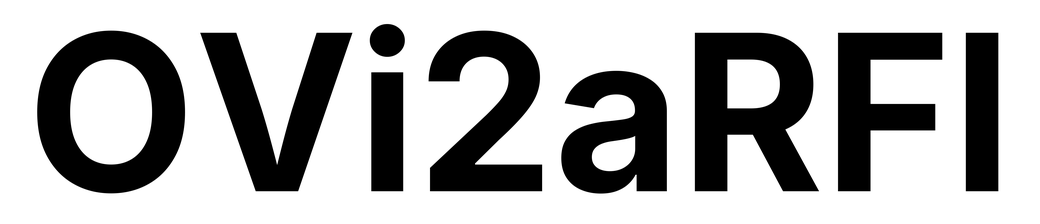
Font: Inter_Bold